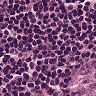
Metastatic tissue present: no